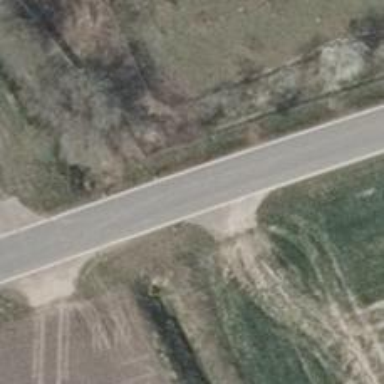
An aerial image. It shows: Asphalt road classified as tertiary.